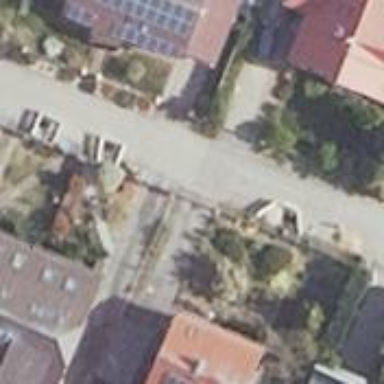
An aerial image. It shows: Residential road without sidewalk.